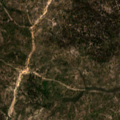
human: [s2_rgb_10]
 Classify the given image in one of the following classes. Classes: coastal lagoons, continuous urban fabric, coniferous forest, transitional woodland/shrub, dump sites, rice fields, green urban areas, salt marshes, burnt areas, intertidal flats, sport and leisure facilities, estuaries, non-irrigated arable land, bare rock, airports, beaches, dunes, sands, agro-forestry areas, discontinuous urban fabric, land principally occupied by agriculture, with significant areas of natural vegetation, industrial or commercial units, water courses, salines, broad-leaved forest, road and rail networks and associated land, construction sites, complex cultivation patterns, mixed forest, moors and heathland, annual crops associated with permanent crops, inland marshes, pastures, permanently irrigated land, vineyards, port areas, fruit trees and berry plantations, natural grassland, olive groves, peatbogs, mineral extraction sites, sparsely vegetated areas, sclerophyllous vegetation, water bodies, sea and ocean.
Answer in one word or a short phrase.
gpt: continuous urban fabric